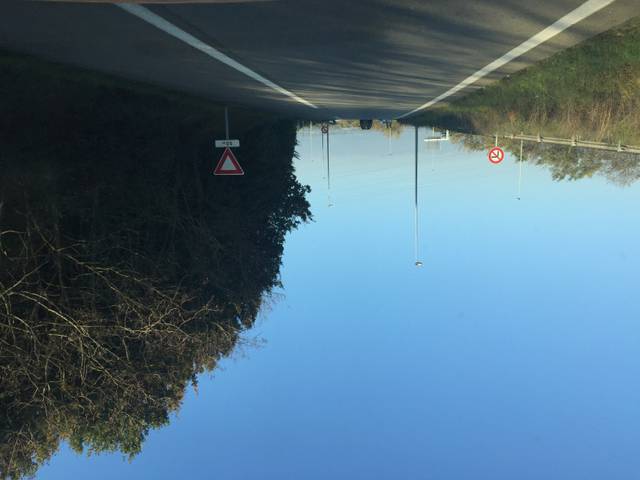
Region: France
Coordinates: 44.904, 4.913